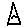
Label: triangle